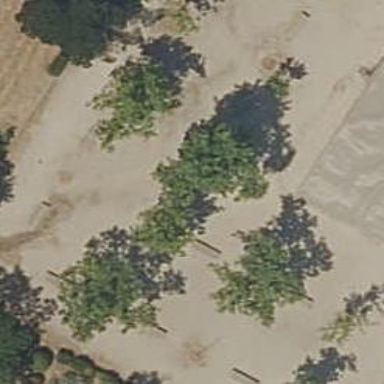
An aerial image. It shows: Playground area for leisure activities on the land.